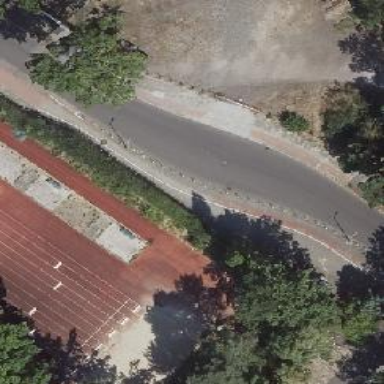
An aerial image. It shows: Residential road with asphalt surface. There is separate cycle track and sidewalks on both sides.